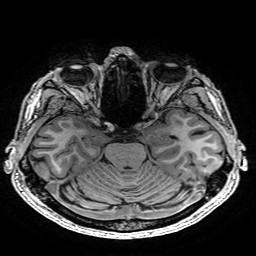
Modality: T1w
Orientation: coronal
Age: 64
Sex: male
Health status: healthy
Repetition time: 2.53 s
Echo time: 0.0034 s